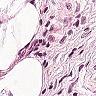
Metastatic tissue present: no